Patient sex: M
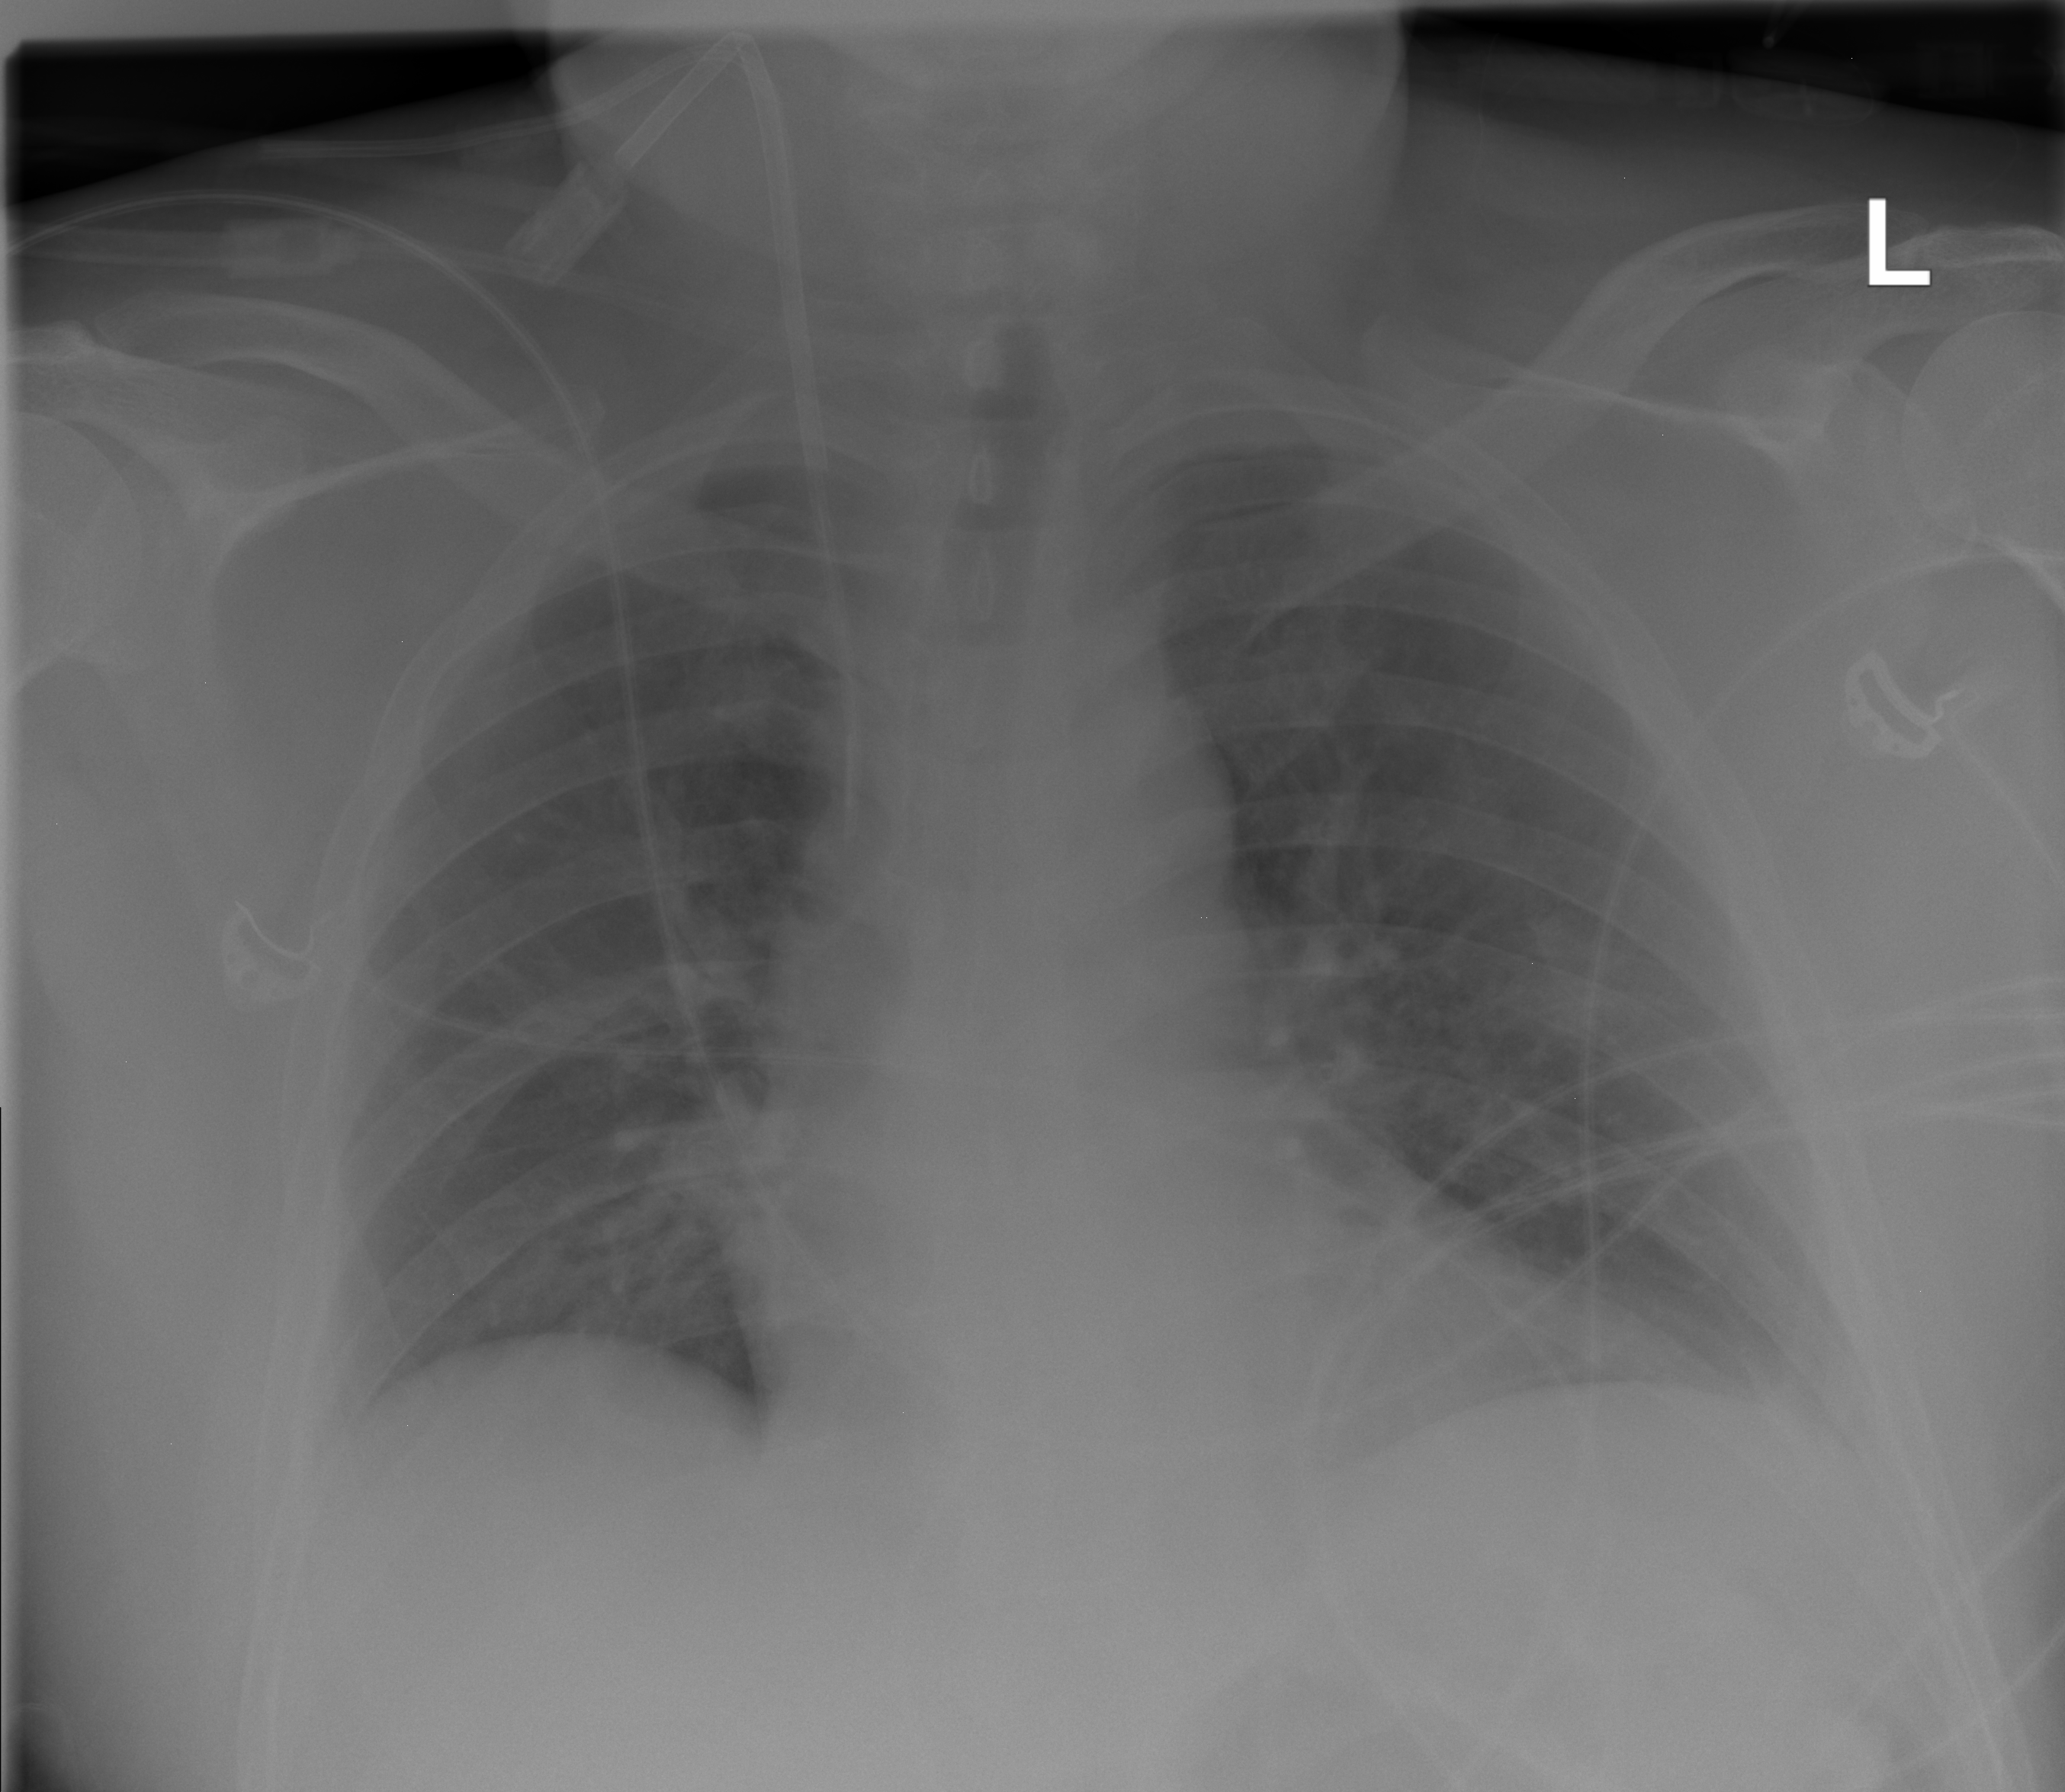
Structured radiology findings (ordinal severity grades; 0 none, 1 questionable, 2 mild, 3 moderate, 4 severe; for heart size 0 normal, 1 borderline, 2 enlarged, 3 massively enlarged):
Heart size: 0
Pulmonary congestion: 2
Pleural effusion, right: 0
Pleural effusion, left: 0
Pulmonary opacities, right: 0
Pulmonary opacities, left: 0
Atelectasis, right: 0
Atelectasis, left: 0